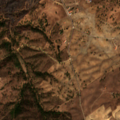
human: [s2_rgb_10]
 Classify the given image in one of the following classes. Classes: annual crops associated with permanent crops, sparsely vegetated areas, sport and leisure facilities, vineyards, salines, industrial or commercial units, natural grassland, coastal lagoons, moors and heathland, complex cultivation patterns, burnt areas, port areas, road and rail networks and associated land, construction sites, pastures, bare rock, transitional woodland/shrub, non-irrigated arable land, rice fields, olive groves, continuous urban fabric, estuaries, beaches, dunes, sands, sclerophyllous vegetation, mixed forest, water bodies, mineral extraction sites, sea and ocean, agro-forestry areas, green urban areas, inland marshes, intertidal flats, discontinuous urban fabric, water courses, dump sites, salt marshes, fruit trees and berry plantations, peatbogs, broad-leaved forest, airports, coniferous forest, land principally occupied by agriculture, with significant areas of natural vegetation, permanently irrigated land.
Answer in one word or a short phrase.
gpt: non-irrigated arable land, agro-forestry areas, broad-leaved forest, transitional woodland/shrub